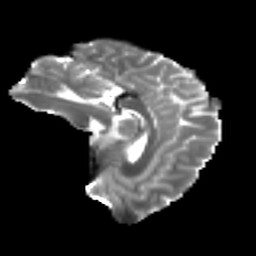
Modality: T2w
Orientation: sagittal
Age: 21
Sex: female
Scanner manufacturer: ge
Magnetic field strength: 3 T
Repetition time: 7.8 s
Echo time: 0.0606 s